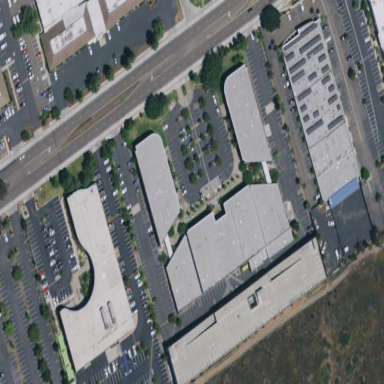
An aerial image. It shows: Industrial building.